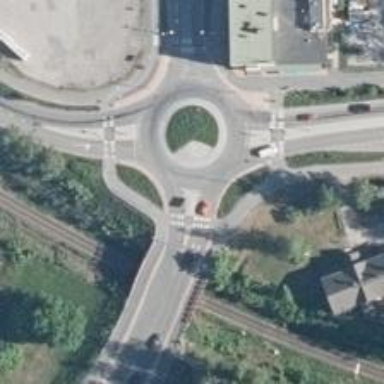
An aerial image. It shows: Secondary road with asphalt surface leading to roundabout.